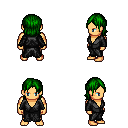
a pixel art fantasy rpg character, male body template, human, tanned skin, gray robe, gold greaves, green long bangs hairstyle, four views (front, back, left, right), 2x2 character sprite sheet, small pixel art, hard edges, no anti-aliasing